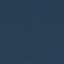
Label: SeaLake